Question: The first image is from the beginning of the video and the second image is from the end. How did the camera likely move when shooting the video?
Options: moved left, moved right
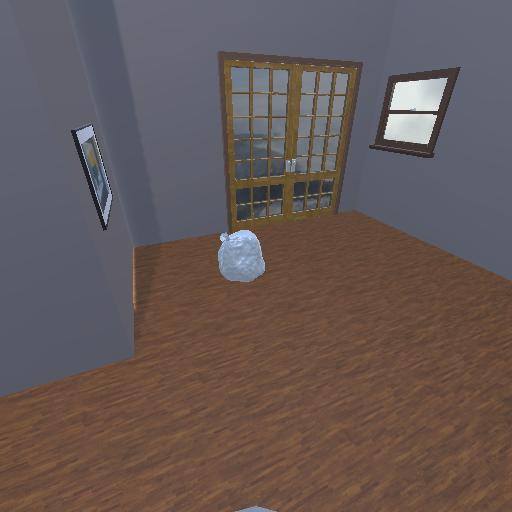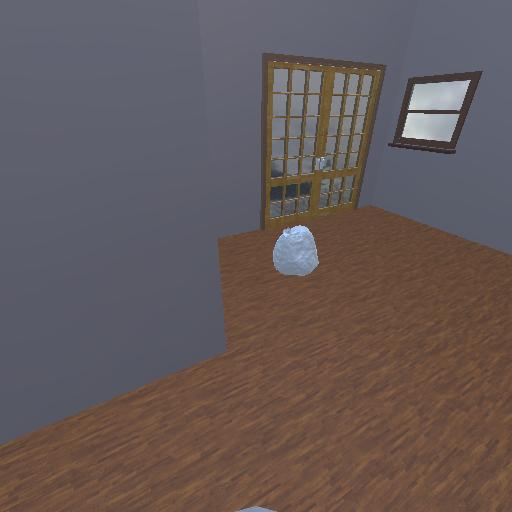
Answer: moved left